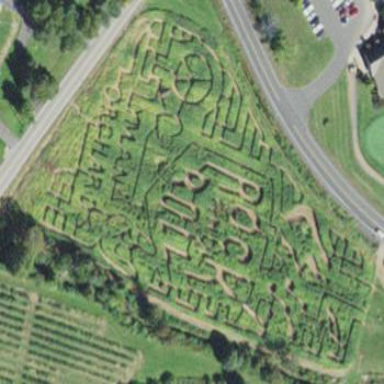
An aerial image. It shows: Corn maze on farmland.